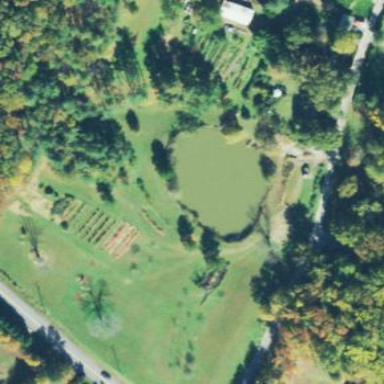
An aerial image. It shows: Serene pond surrounded by nature.